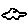
Label: car